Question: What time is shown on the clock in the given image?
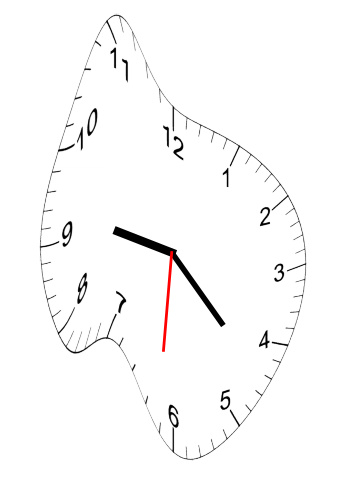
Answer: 09:22:31